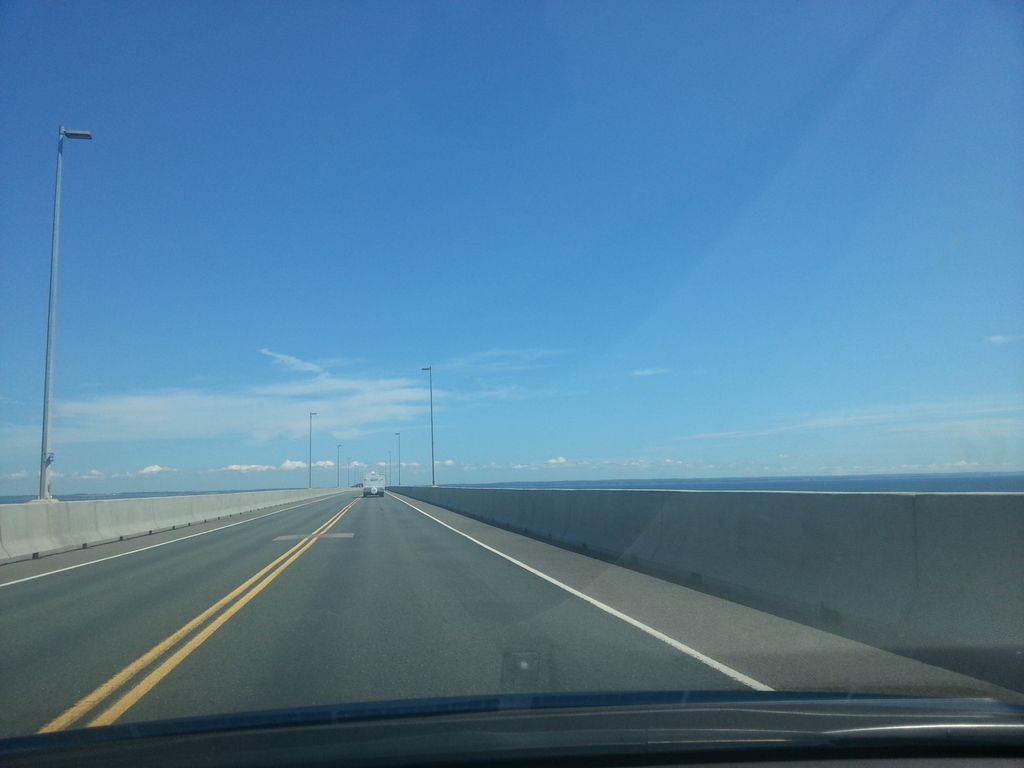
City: charlottetown